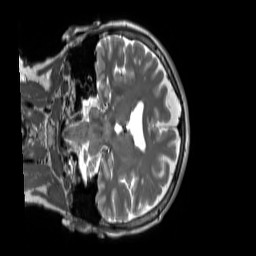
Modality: T2w
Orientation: coronal
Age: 55
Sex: female
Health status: ill
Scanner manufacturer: siemens
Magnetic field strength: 3 T
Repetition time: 2.8 s
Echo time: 0.326 s